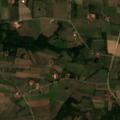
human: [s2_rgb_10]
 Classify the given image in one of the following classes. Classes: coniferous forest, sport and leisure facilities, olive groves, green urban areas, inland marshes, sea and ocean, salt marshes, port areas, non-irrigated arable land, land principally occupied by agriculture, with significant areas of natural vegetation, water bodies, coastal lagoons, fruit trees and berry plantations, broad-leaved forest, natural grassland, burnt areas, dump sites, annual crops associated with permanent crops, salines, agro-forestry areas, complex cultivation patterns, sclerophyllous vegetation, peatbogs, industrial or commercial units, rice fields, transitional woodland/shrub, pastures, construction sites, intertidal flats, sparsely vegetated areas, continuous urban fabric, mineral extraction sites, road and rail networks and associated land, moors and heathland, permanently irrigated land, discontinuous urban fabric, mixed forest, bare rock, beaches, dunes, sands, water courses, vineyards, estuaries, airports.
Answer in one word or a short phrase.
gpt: complex cultivation patterns, land principally occupied by agriculture, with significant areas of natural vegetation